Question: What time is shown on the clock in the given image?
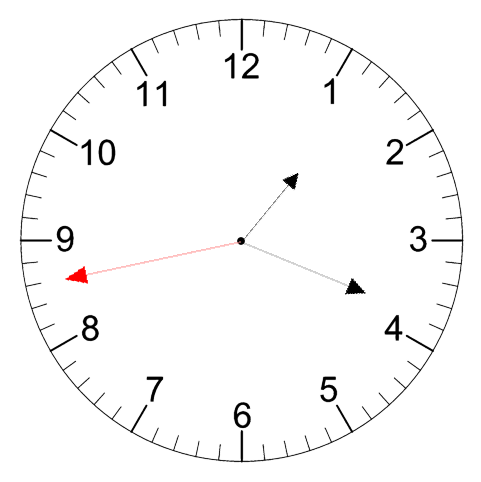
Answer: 01:18:43